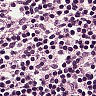
Metastatic tissue present: no